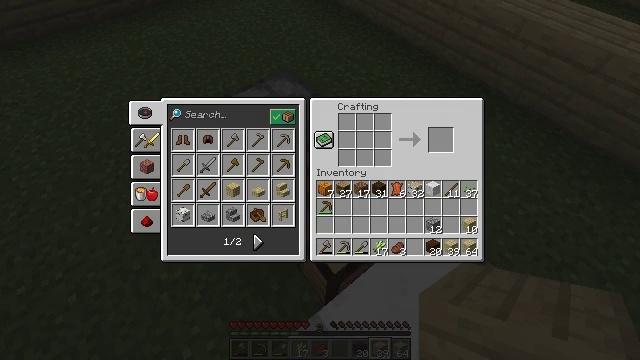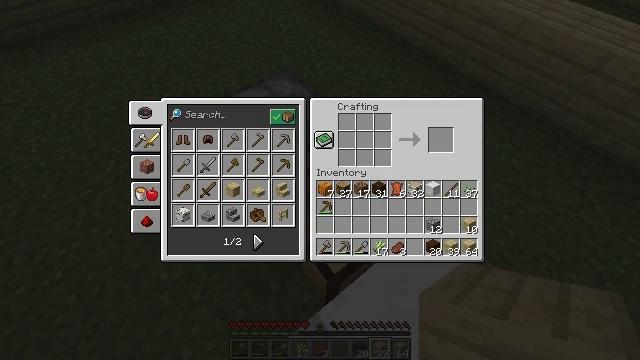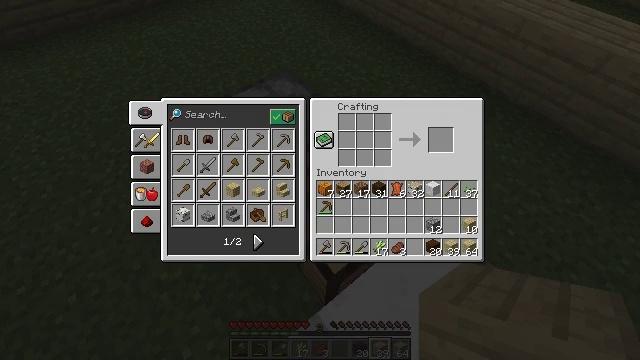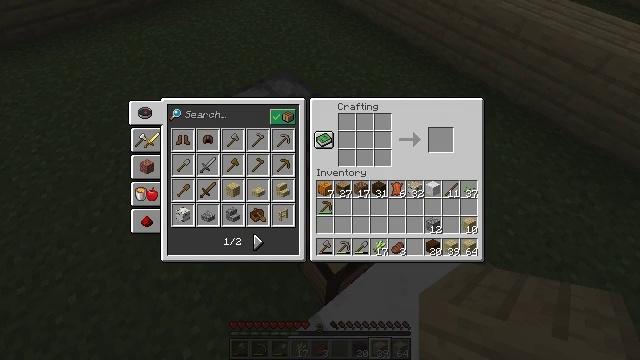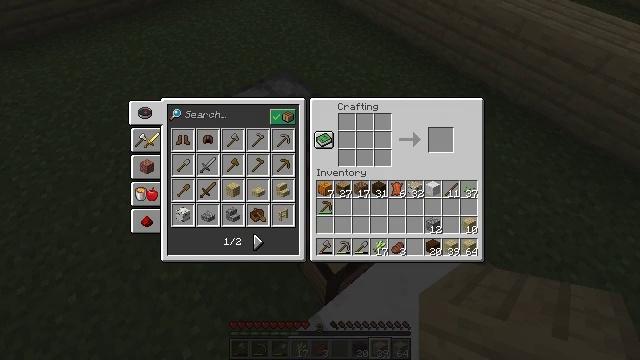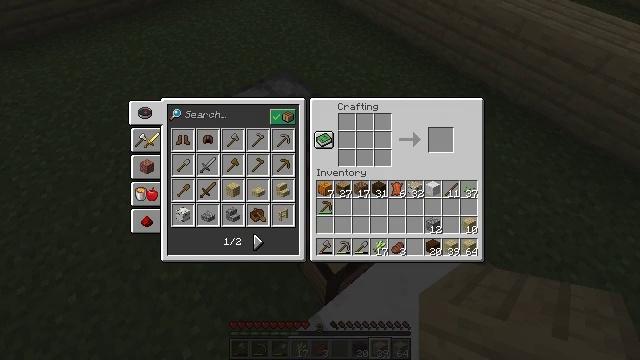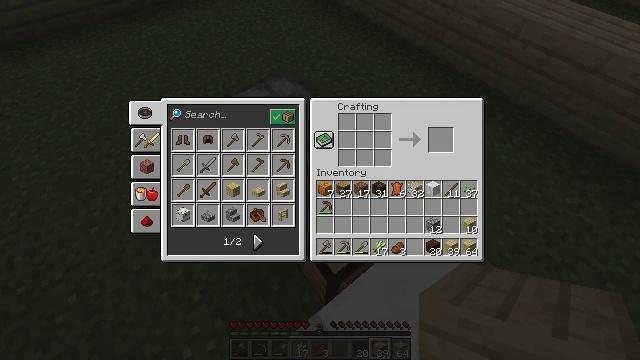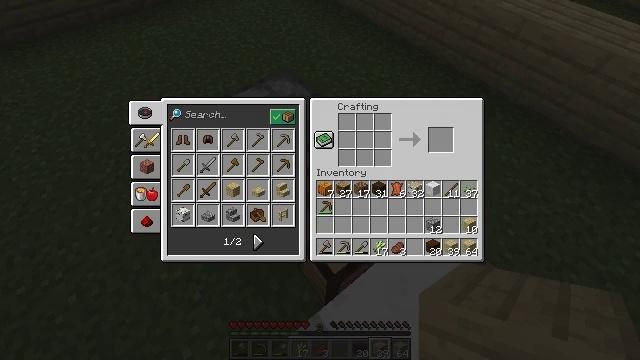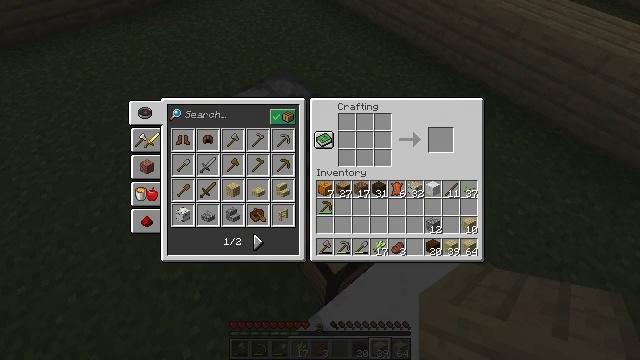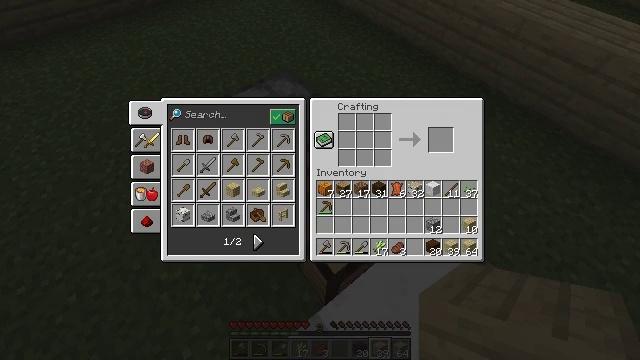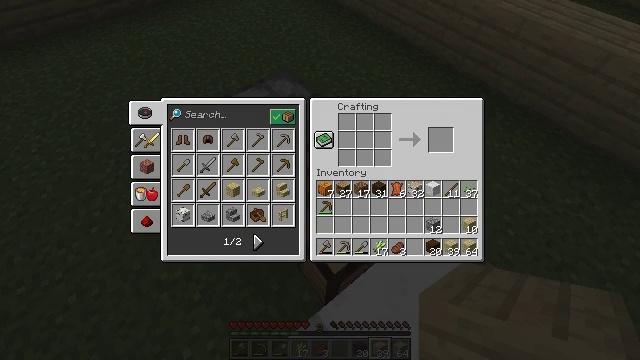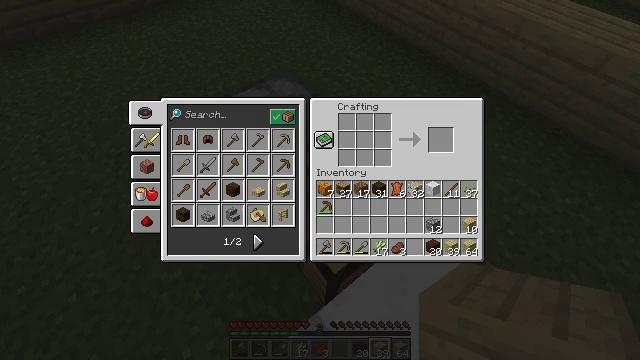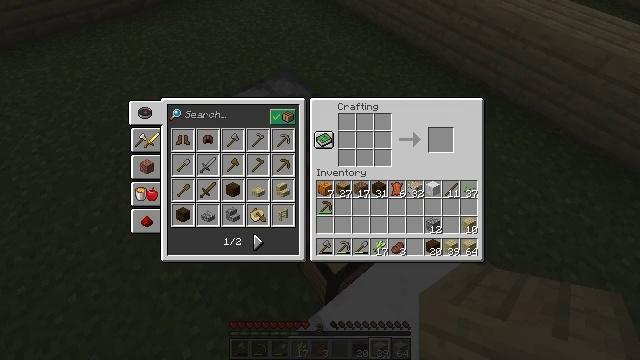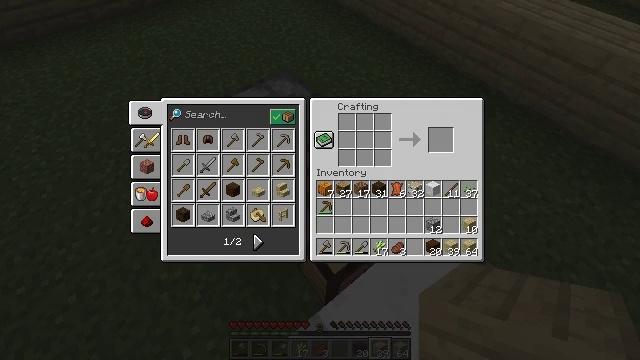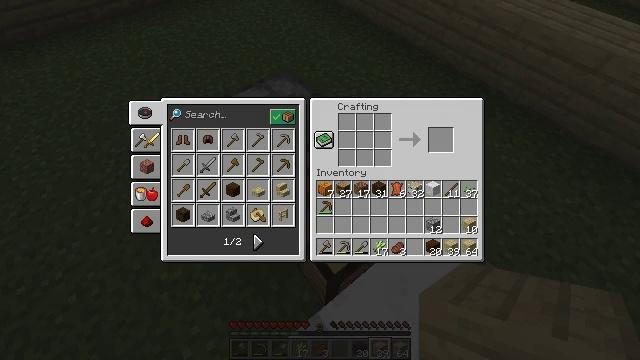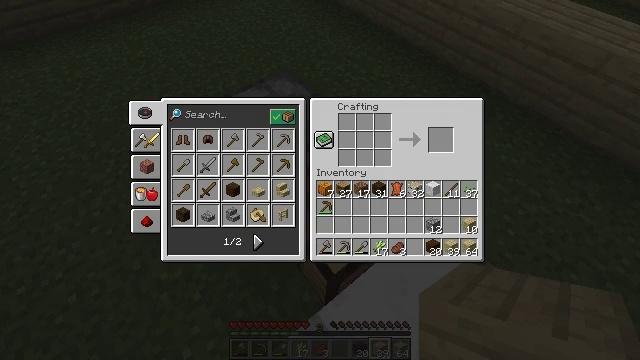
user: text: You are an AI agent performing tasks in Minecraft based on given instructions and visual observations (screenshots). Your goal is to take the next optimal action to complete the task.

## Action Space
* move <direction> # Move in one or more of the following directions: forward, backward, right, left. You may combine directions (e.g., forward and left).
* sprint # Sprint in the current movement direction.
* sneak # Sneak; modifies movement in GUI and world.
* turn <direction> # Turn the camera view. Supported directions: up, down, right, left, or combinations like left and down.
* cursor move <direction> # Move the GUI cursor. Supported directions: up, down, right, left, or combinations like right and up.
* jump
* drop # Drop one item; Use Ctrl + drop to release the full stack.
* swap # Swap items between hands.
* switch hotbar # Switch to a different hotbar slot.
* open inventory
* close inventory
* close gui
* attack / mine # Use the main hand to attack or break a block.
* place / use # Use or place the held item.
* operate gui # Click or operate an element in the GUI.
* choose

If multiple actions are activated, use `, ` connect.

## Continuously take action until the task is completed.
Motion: motion action
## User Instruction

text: Open the crafting table to craft a dark oak slab.
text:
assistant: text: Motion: no_op
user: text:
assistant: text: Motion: no_op
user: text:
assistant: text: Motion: no_op
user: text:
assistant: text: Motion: no_op
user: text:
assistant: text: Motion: no_op
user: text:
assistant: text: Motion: no_op
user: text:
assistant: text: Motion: no_op
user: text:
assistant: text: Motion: no_op
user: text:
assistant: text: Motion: no_op
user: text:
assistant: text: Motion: no_op
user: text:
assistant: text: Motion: no_op
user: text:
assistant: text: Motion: no_op
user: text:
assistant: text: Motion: no_op
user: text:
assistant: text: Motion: no_op
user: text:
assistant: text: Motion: no_op
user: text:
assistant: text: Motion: no_op
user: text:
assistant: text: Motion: no_op
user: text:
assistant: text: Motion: no_op
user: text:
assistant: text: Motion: no_op
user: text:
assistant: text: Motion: no_op
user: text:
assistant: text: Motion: no_op
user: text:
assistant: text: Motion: no_op
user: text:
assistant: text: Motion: no_op
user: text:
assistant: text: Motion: no_op
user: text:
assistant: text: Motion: no_op
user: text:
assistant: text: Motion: no_op
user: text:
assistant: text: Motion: no_op
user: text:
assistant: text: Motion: no_op
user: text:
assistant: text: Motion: no_op
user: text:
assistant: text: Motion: no_op